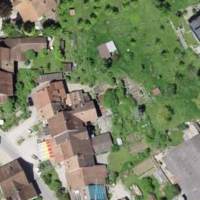
EUNIS habitat code: 55
Species observed at this site:
Aegopodium podagraria
Cephalanthera longifolia